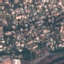
Land use / land cover: Residential